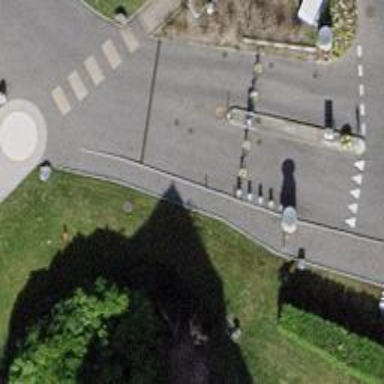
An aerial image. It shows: Lift gate barrier.